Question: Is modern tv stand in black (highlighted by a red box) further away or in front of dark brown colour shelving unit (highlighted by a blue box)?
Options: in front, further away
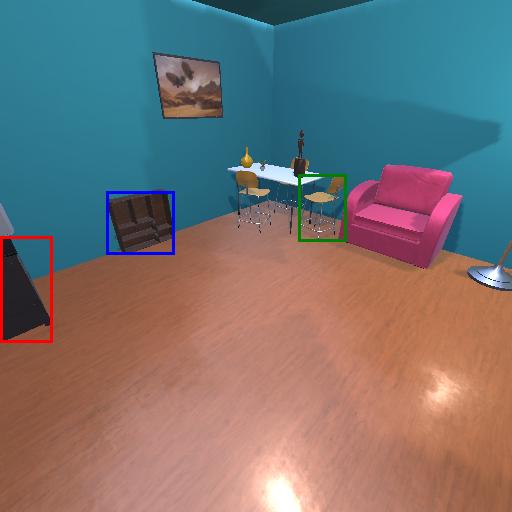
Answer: in front